Brain MRI, t1w sequence, axial 2D slice.
Patient: age 45, sex F, weight 75 kg, height 1.65 m
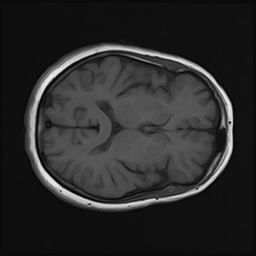